Question: I'm working on an open source project and I'd like to contribute my changes back to it. I have two environments where I'd like to work on it. The first is its upstream environment the other is my production environment. My current approach is to keep two separate branches; a feature branches with the changes I want to push back to the upstream and a local configuration branch where I house changes I need to adapt the software to my production configuration. The feature branch will have many commits, but the configuration branch will have only one commit.
My question is how do I switch back and forth between environments. I need to do the development with the feature branch and local configuration branch in place, but when I push back to the upstream I don't want the commit from the local configuration branch. I also don't want to pollute my submission to the upstream with a revert.
Another way to ask is graphically. Given the picture below, I want to work on the code with c1+f1..fN in place, but when I create a pull request, I don't want c1 to be part of the pull request. I don't want c1 + a revert of c1 in either.

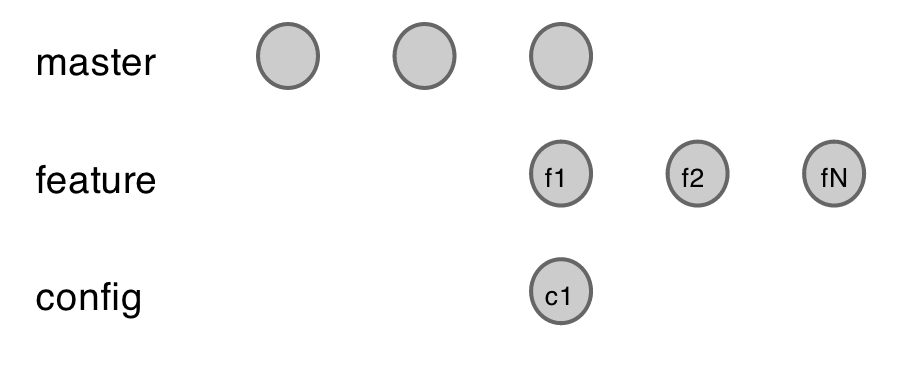
Answer: I have historically handled this by simply rewriting history to remove the configuration commit when I go to merge the feature branch upstream. Consider this:
'''
S (starting point, whichever branch you're working off of)
S - A ('config' branch)
S - A - B - C - D - E ('feature' branch, based off 'config')
'''
Assuming you're careful that none of your changes conflict with the changes made in 'A', you can run:
'''
git checkout feature
git rebase -i {upstream remote}/{upstream branch}
'''
and remove 'A' from the history before going to merge your changes upstream.
This leaves you with:
'''
S - B' - C' - D' - E'
'''
which should make for a clean pull request into the upstream repository.
That said, different teams have different tolerances for history rewriting. If you're working alone, though, it should have a very minimal impact.